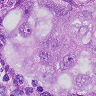
Metastatic tissue present: yes